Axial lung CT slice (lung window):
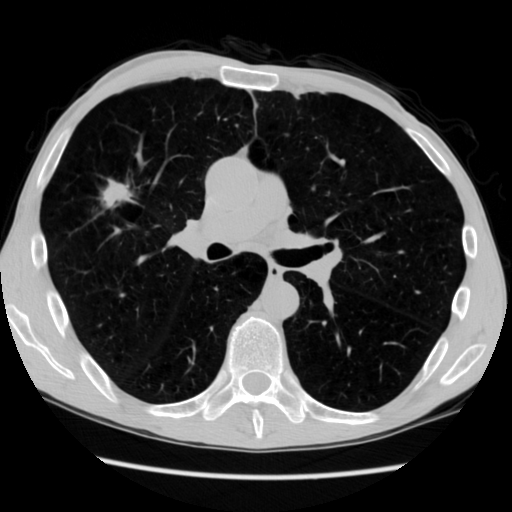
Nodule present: yes
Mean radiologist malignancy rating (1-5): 5